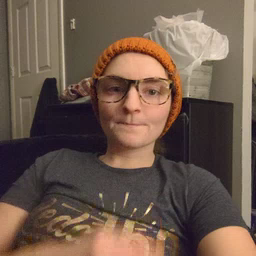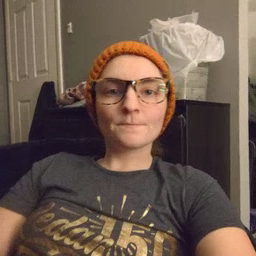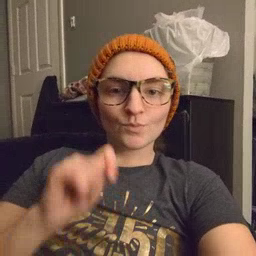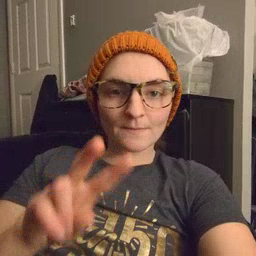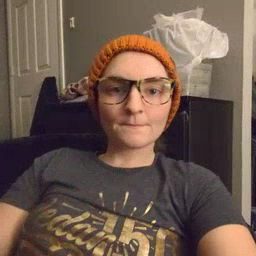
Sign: TV